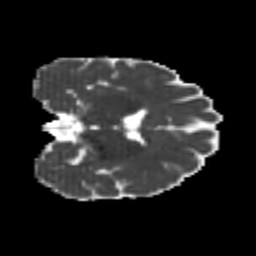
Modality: MD
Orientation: coronal
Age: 22
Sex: male
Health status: healthy
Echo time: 0.074 s